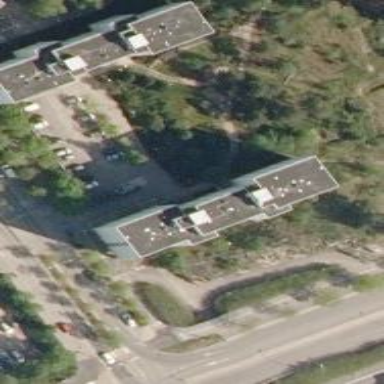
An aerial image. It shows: View of apartment building.